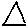
Label: triangle